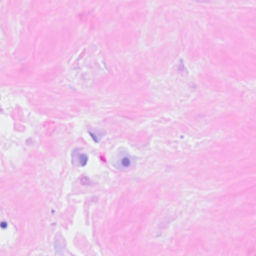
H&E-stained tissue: Breast